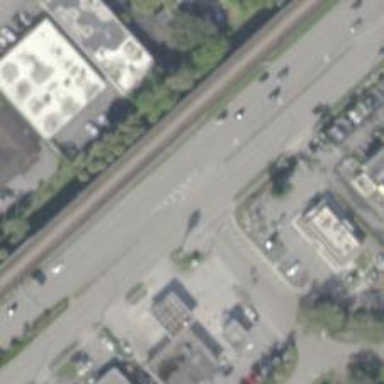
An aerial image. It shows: Trunk link highway.